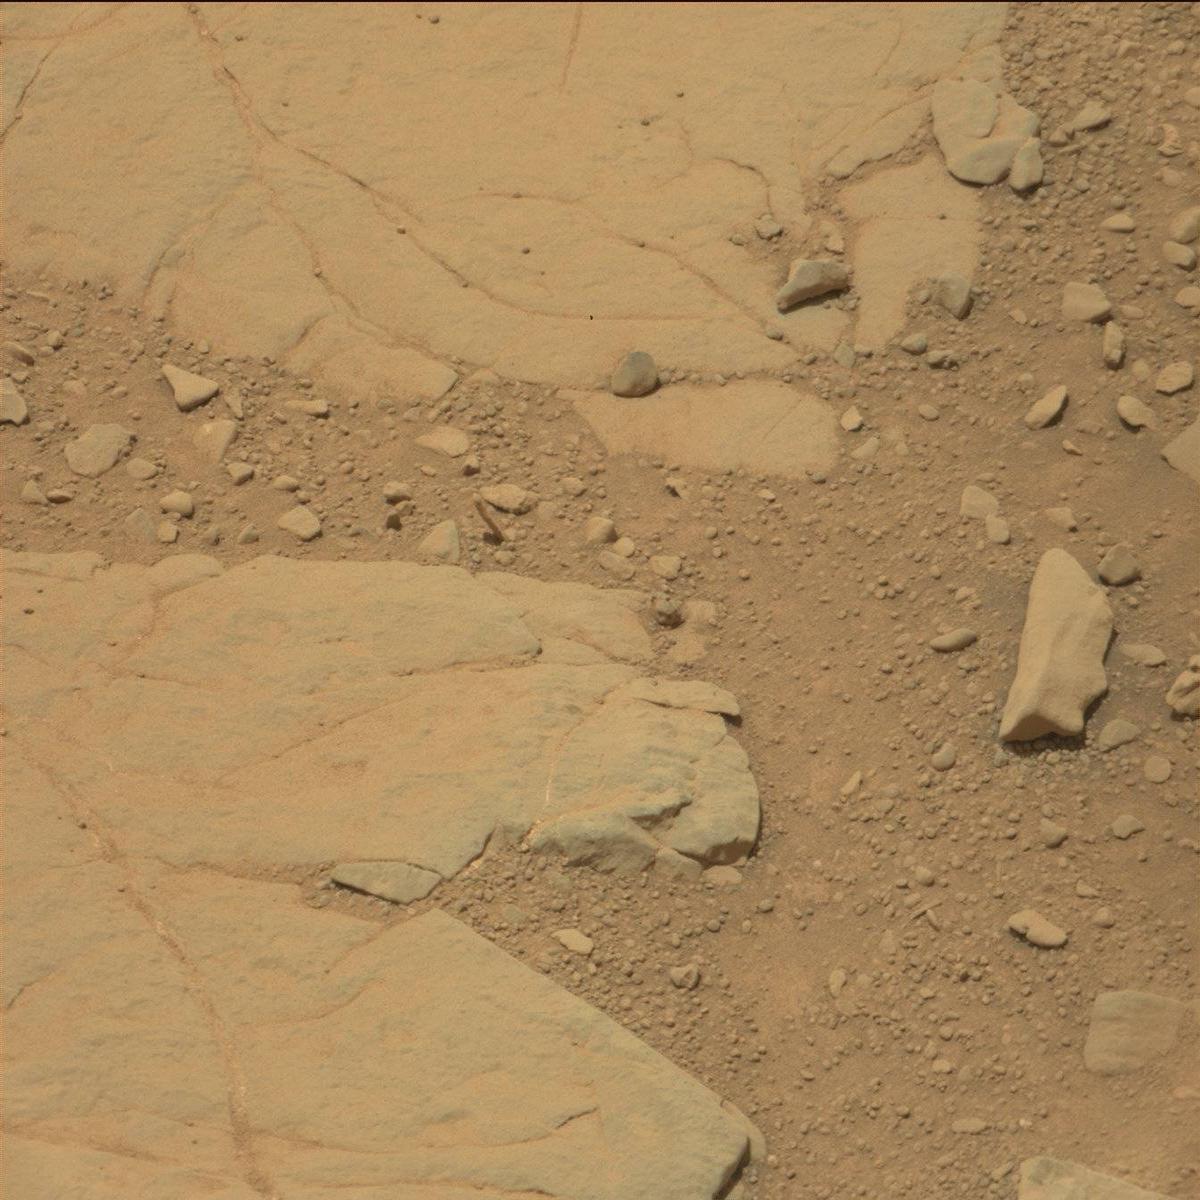
Terrain classes present: Bedrock, Rock, Sand / Soil